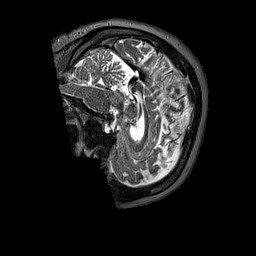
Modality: T2w
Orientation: sagittal
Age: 59
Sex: female
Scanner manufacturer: siemens
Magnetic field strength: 3 T
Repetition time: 3.2 s
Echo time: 0.567 s